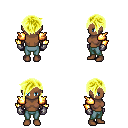
a pixel art fantasy rpg character, female body template, human, dark skin, gold arm armor, teal pants, gold pixie cut hairstyle, metal gloves, four views (front, back, left, right), 2x2 character sprite sheet, small pixel art, hard edges, no anti-aliasing